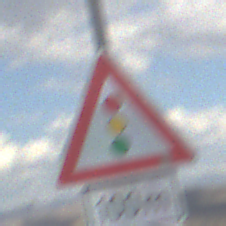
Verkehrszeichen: Lichtzeichenanlage
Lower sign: Entfernungsangaben1
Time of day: Midday
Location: Outdoor (Nature)
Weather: PartlyCloudy
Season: NotSpecified
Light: Natural